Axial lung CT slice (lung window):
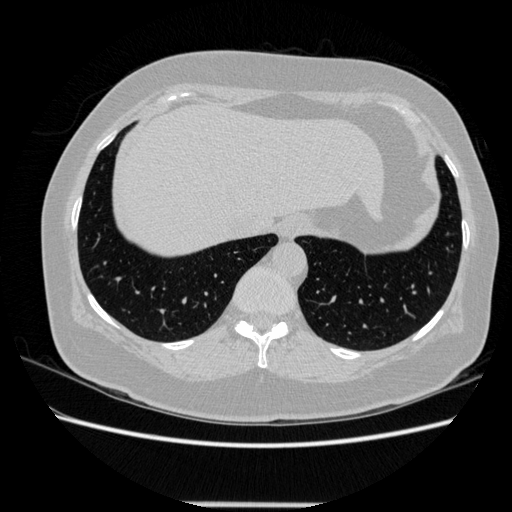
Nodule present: no